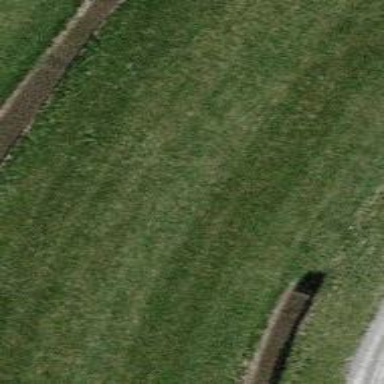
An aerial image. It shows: Grass track for horse racing on leisure land.